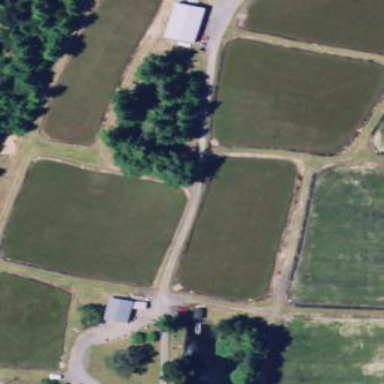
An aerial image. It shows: Farmland where cranberries are grown.